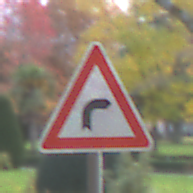
Verkehrszeichen: KurveRechts
Umgebung: Roofed, Urban
Tageszeit: MorningAfternoon
Wetter: PartlyCloudy
Licht: Natural
Jahreszeit: NotSpecified
Kontrast: MediumContrast